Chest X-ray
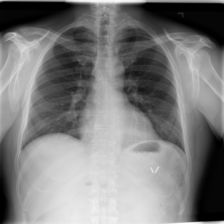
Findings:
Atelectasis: negative
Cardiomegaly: negative
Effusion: negative
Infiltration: negative
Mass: negative
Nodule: negative
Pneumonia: negative
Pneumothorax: negative
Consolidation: negative
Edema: negative
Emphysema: negative
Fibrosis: negative
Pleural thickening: negative
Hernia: negative